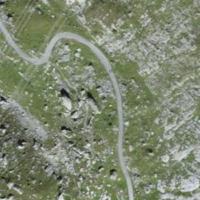
EUNIS habitat code: 25
Species observed at this site:
Gymnadenia rhellicani
Saxifraga paniculata
Dryas octopetala